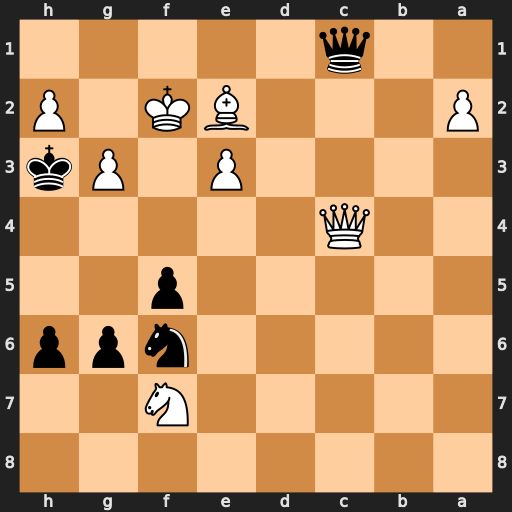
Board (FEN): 8/5N2/5npp/5p2/2Q5/4P1Pk/P3BK1P/2q5
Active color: b
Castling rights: -
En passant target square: -
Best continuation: Ne4+ Qxe4 fxe4